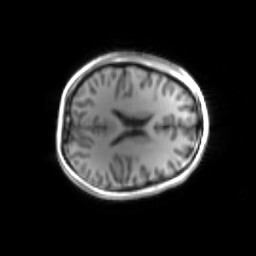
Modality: inplaneT1
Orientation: axial
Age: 24
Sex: male
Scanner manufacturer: siemens
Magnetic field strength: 3 T
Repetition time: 1.2 s
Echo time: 0.00251 s